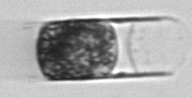
Label: Hemiaulus